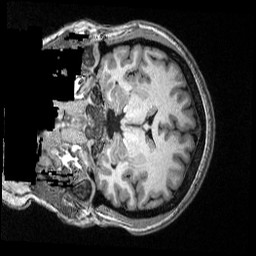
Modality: T1w
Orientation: coronal
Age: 26
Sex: female
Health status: healthy
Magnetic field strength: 3 T
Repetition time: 2.53 s
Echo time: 0.00331 s